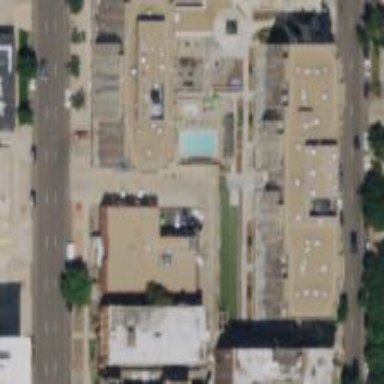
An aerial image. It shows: Brown-roofed apartment building.